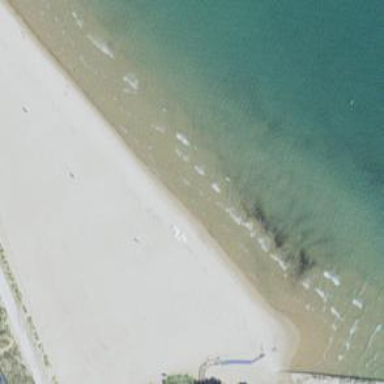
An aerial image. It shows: Sandy beach with natural surface.